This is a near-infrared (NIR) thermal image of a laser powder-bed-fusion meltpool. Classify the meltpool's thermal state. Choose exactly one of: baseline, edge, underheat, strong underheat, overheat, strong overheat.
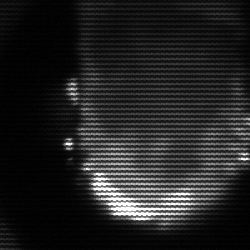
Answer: baseline